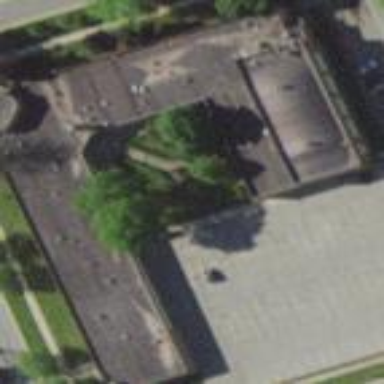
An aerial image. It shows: School building.